Question: I've put a Facebook Like button with every product on my list pages in Magento. Here's a screenshot:

I'm having 2 problems:
1. When the Like button is clicked, and the popup appears, the image that will be shared on Facebook isn't usually the image of the product. It seems to be scraping random images from the page.
2. The content that will be shared includes HTML tags. It's scraping the text from the product's description field, which includes HTML tags. It's worth noting that the meta descriptions of my product pages seem to also be pulling their content from the product description field, including html tags.
As far as I can tell, I've setup everything correctly, but maybe I'm missing something. Here's what I've done so far:
In head.phtml I've added these meta tags, which, following Facebook's Open Graph protocol, are supposed to define the correct image and text (I specify the short description, which doesn't contain any HTML tags, instead of the long description):
'''
<?php
$product = Mage::registry('current_product');
if($product)
{
?>
<meta property="og:title" content="<?php echo trim($product->getName()); ?>"/>
<meta property="og:description" content="<?php echo trim($product->getShortDescription()); ?>"/>
<meta property="og:url" content="<?php echo $this->helper('core/url')->getCurrentUrl();?>"/>
<meta property="og:type" content="product"/>
<meta property="og:image" content="<?php echo $this->helper('catalog/image')->init($product, 'image') ;?>"/>
<?php
}
?>
'''
In header.phtml, I added the script that enables the like button:
'''
<div id="fb-root"></div>
<script>(function(d, s, id) {
var js, fjs = d.getElementsByTagName(s)[0];
if (d.getElementById(id)) return;
js = d.createElement(s); js.id = id;
js.src = "//connect.facebook.net/en_US/all.js#xfbml=1";
fjs.parentNode.insertBefore(js, fjs);
}(document, 'script', 'facebook-jssdk'));
</script>
'''
And in list.phtml, I added the button element where I want it to appear, dynamically specifying the URL of the product that's to be liked:
'''
<div class="fb-like" style="display:none;" data-href="<?php echo $_product->getProductUrl() ?>" data-send="false" data-layout="button_count" data-width="450" data-show-faces="false"></div>
'''
Any ideas of why this isn't working? Thanks.
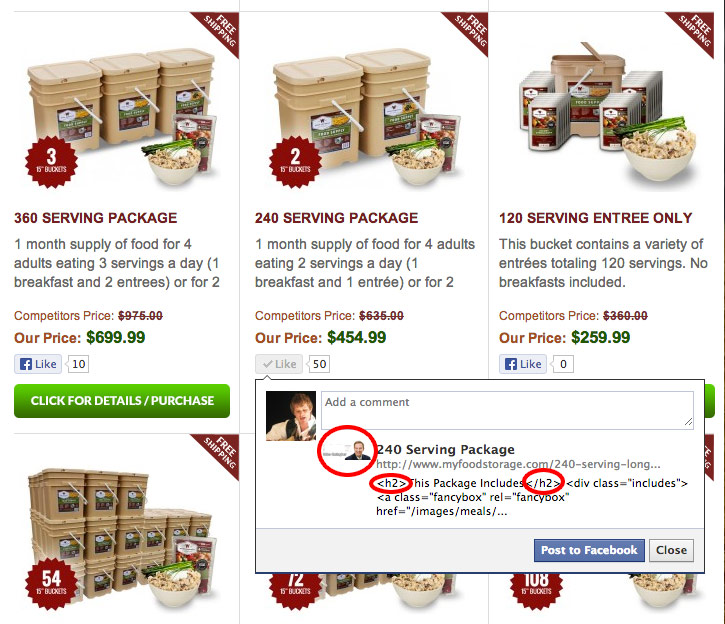
Answer: You may want to use php 'strip_tags()'. Take a look at <URL>
E.g.
'''
<meta property="og:description" content="<?php echo strip_tags(trim($product->getShortDescription())); ?>"/>
'''